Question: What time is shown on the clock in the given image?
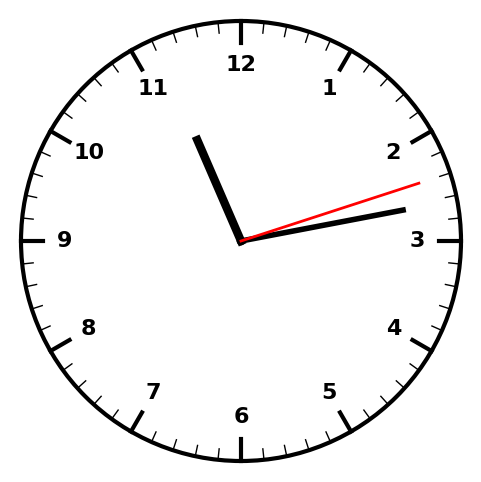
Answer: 11:13:12